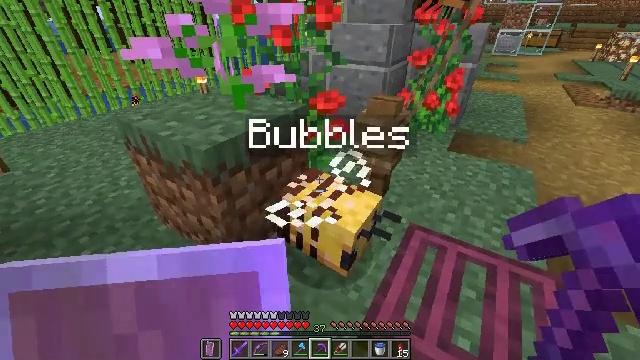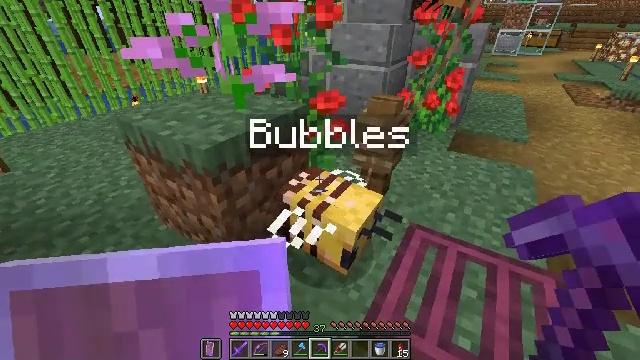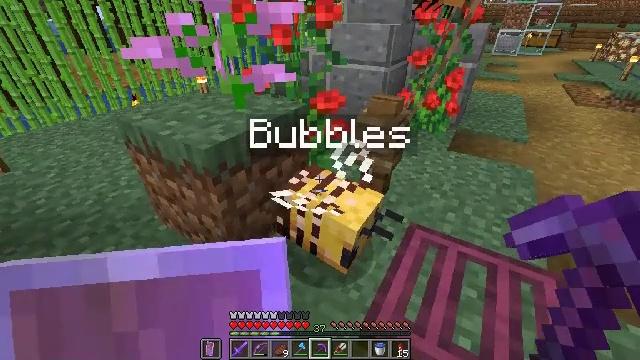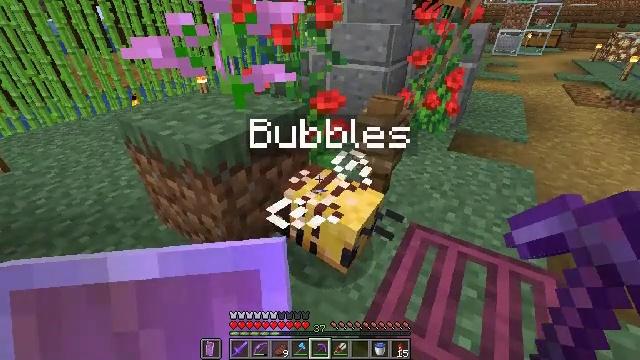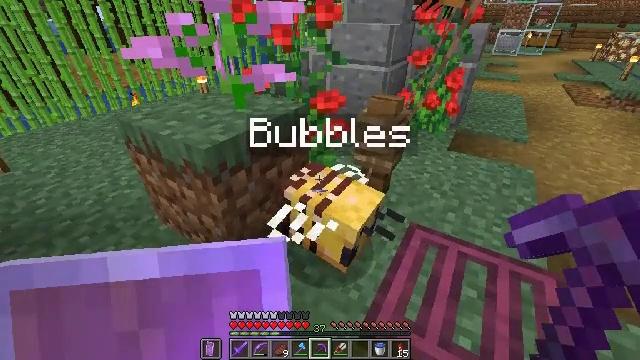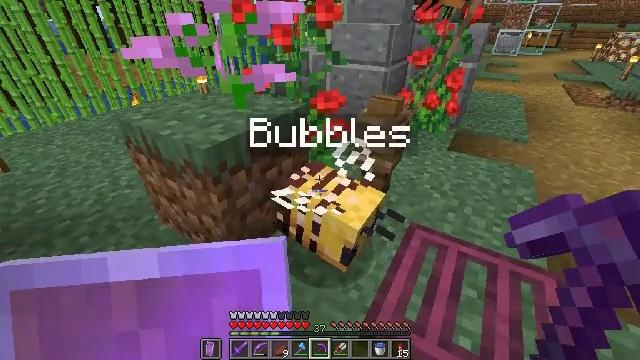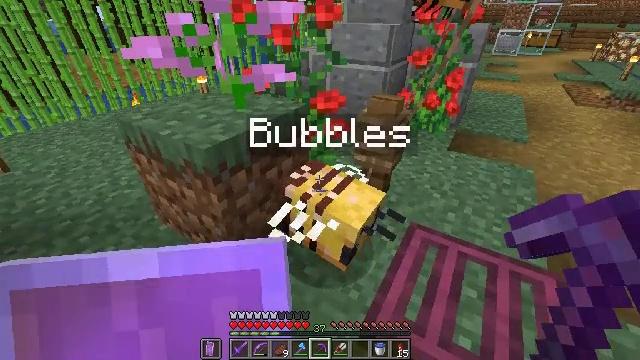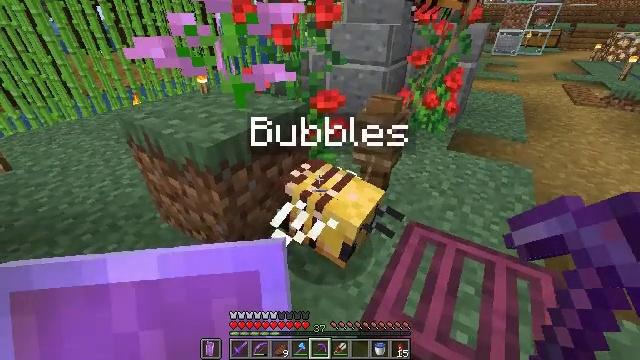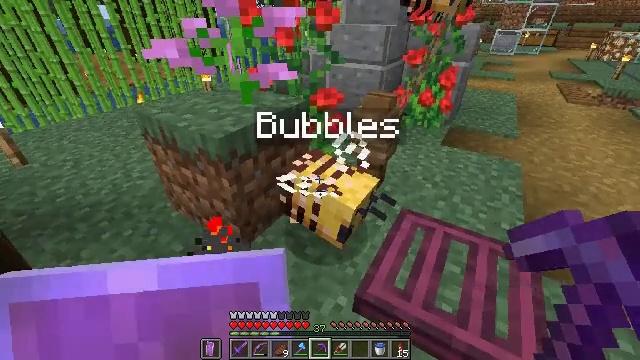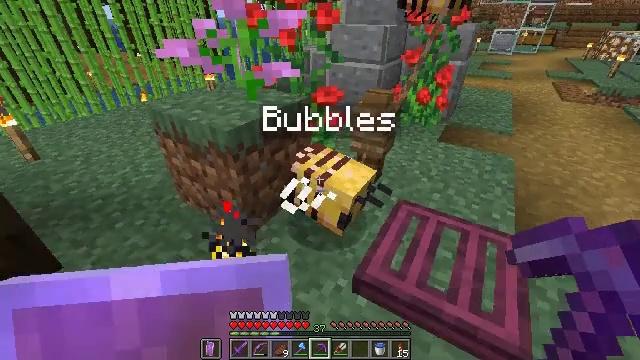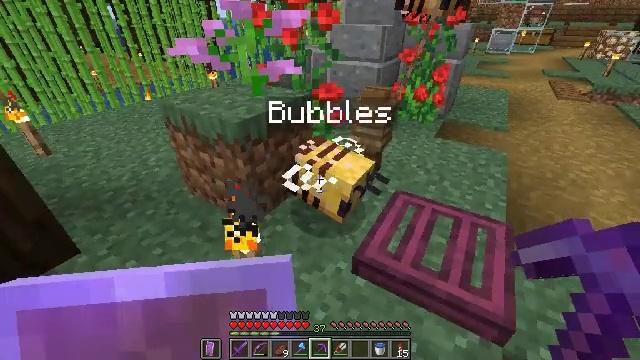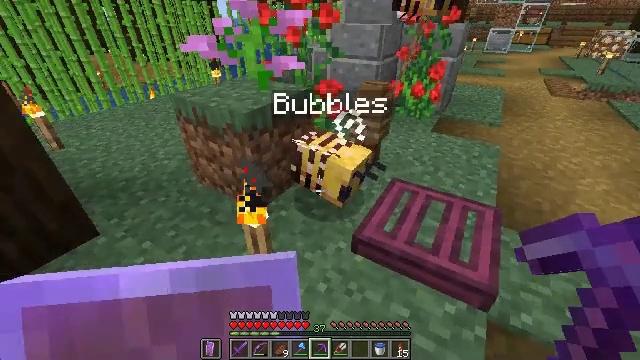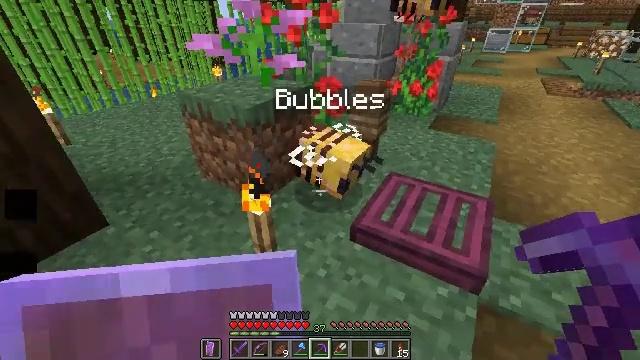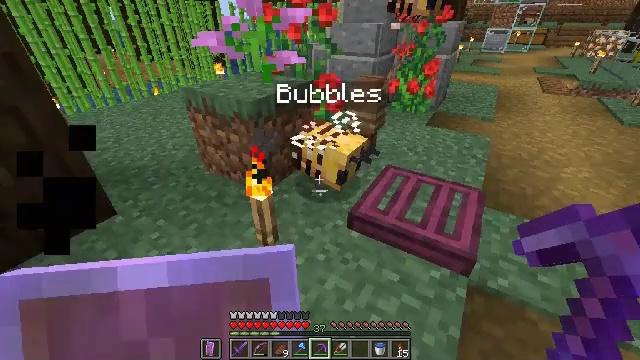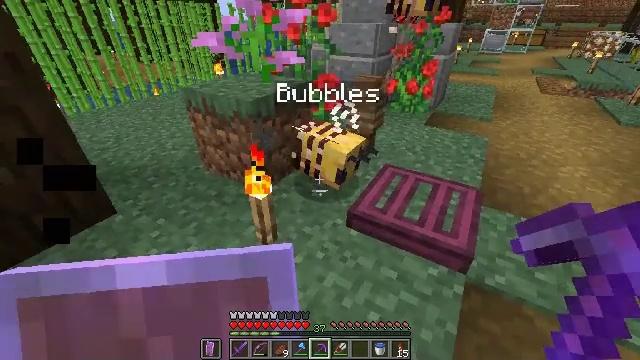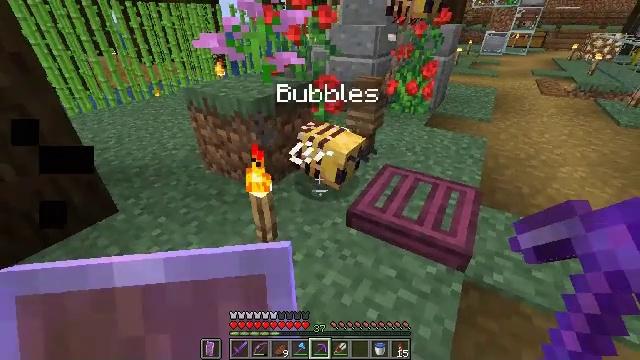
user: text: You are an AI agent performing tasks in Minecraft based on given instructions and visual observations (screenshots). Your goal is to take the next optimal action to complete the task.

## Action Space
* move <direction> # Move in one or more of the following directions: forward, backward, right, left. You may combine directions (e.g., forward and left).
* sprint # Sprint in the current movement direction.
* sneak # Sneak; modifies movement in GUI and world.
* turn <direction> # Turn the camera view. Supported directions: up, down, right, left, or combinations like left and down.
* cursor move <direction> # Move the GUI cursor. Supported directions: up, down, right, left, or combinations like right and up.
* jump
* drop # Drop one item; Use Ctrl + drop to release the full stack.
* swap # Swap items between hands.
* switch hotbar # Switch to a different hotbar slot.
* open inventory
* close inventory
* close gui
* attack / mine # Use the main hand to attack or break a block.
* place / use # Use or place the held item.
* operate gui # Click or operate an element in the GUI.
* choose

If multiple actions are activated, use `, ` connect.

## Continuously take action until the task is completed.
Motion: motion action
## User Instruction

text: Remove the crimson trapdoor.
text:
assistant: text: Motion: no_op
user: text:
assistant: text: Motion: no_op
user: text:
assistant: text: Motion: no_op
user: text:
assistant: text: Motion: no_op
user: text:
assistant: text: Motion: no_op
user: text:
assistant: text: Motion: no_op
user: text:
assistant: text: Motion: move back
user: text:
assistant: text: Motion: move back
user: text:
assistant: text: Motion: move back
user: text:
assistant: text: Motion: move back
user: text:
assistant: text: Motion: move back
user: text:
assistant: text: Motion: no_op
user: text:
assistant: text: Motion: no_op
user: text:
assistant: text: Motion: no_op
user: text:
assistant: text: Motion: no_op
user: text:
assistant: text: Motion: turn left and up
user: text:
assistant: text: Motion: no_op
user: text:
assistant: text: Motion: no_op
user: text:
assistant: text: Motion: no_op
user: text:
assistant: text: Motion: no_op
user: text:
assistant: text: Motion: move right
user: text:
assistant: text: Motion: move right
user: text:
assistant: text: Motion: move right
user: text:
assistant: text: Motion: move right
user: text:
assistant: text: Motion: no_op
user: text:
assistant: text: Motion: turn right and down
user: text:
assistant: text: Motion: turn right and down
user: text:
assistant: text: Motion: no_op
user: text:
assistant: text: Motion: no_op
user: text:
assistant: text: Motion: turn left and down